Question: I want to build an automated routine that exports orders from Magento to another ERP. I started down the road of the magento SOAP/XML API's. However we are finding this solution slow for large numbers of orders.
Now I realize that the flat order tables (sales_flat_order, sales_flat_item etc) seem to contain all of the information I need. Is this file reliable and kept up to date? Is there anything that I will be missing in this case (other than custom attributes of course). Are these files likely to change in event of upgrade?
Magento API's
<URL>
Magento Data model
<URL>
thanks

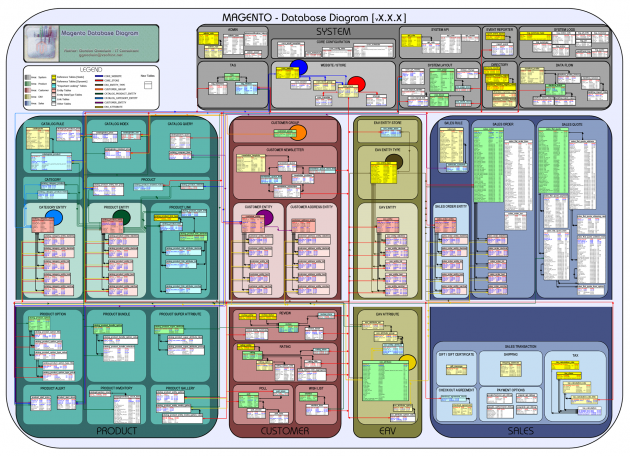
Answer: Assuming you are using a newish version of Magento (1.4.2.0+) I would say the sales_flat_* tables should be entirely reliable (might be beforehand also, I'm just unqualified to comment). The api works with an instance of 'sales/order', which is based off of that table anyway.
With regards to custom attributes, if these are something you will need for your export, you can actually make Magento copy the information into the sales_flat_* tables without much fuss.